Aerial crown-view tile of a tropical tree (Barro Colorado Island, Panama), acquired 20250217:
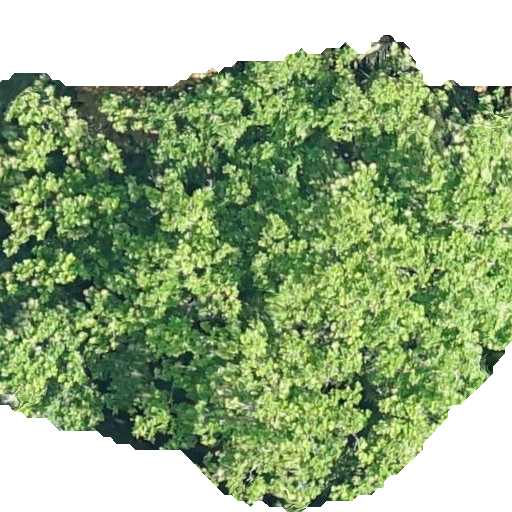
Species: Anacardium excelsum
GBIF accepted scientific name: Anacardium excelsum
Crown area: 336.025 m²